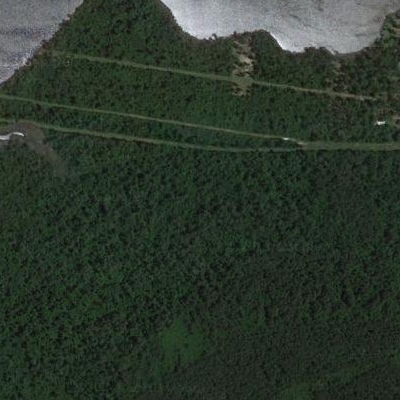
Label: eForest